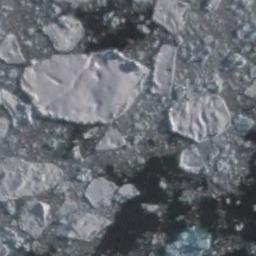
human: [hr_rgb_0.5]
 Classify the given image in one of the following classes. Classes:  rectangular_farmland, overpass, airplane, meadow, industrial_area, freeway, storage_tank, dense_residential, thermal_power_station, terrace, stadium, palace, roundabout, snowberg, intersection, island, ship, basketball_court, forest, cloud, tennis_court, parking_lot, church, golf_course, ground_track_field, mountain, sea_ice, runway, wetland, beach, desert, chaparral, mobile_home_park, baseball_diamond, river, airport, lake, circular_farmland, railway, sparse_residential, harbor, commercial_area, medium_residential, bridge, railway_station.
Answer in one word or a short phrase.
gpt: sea_ice